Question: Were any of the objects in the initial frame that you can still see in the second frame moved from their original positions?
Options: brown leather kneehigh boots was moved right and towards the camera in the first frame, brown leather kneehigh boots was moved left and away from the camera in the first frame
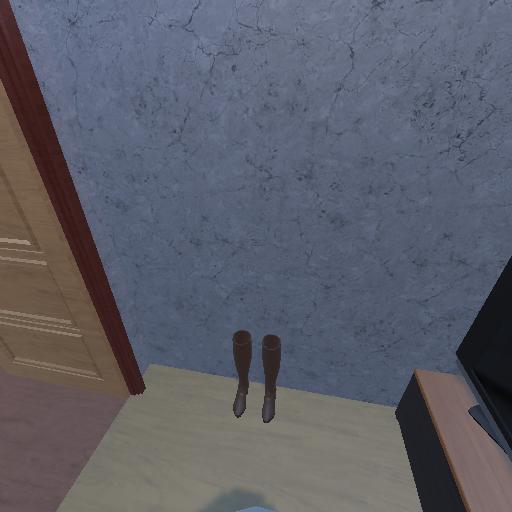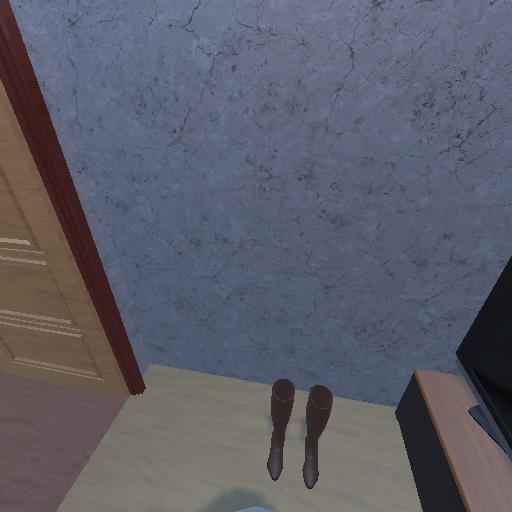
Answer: brown leather kneehigh boots was moved right and towards the camera in the first frame